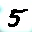
Label: 5